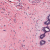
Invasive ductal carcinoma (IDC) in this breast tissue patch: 0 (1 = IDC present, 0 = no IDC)